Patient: sex M, age 79
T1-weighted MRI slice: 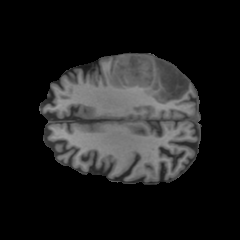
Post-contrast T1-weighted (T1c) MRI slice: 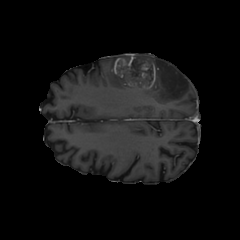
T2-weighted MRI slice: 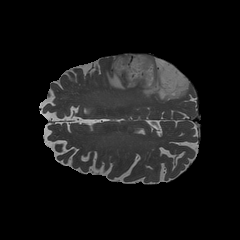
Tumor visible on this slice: yes
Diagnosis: Glioblastoma, IDH-wildtype
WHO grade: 4